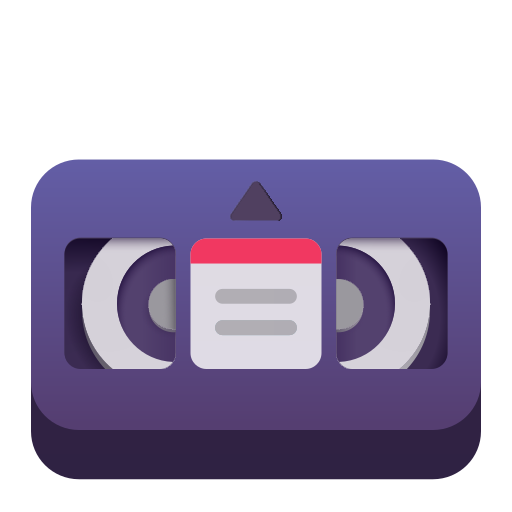
videocassette color